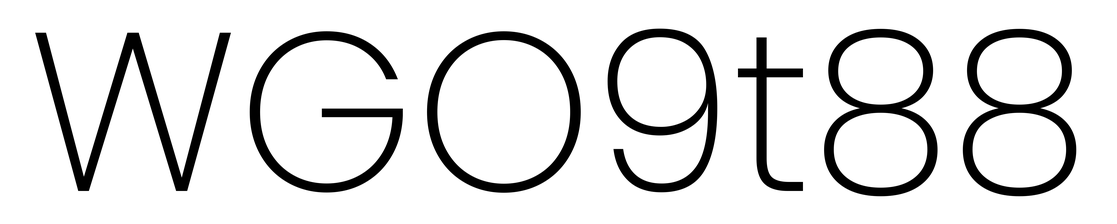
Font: Poppins-ExtraLight